Question: What is the best way to go about breaking up a large "monolithic" class into smaller ones?
I have designed a simple chat system that has 'User' objects and 'Channel' objects, where a user can be in and talk in a number of channels.
Here is a diagram of my design:

The primary issue I have with this design is that the 'ChatManager' class is a bit monolithic, i.e. it does too many things. In a previous incarnation it also handled channel membership, which has now been separated out in to 'ChannelMembershipManager'.
What is the best way to go about "simplifying" my 'ChatManager' class? Are there any other problems with my design I am not seeing?
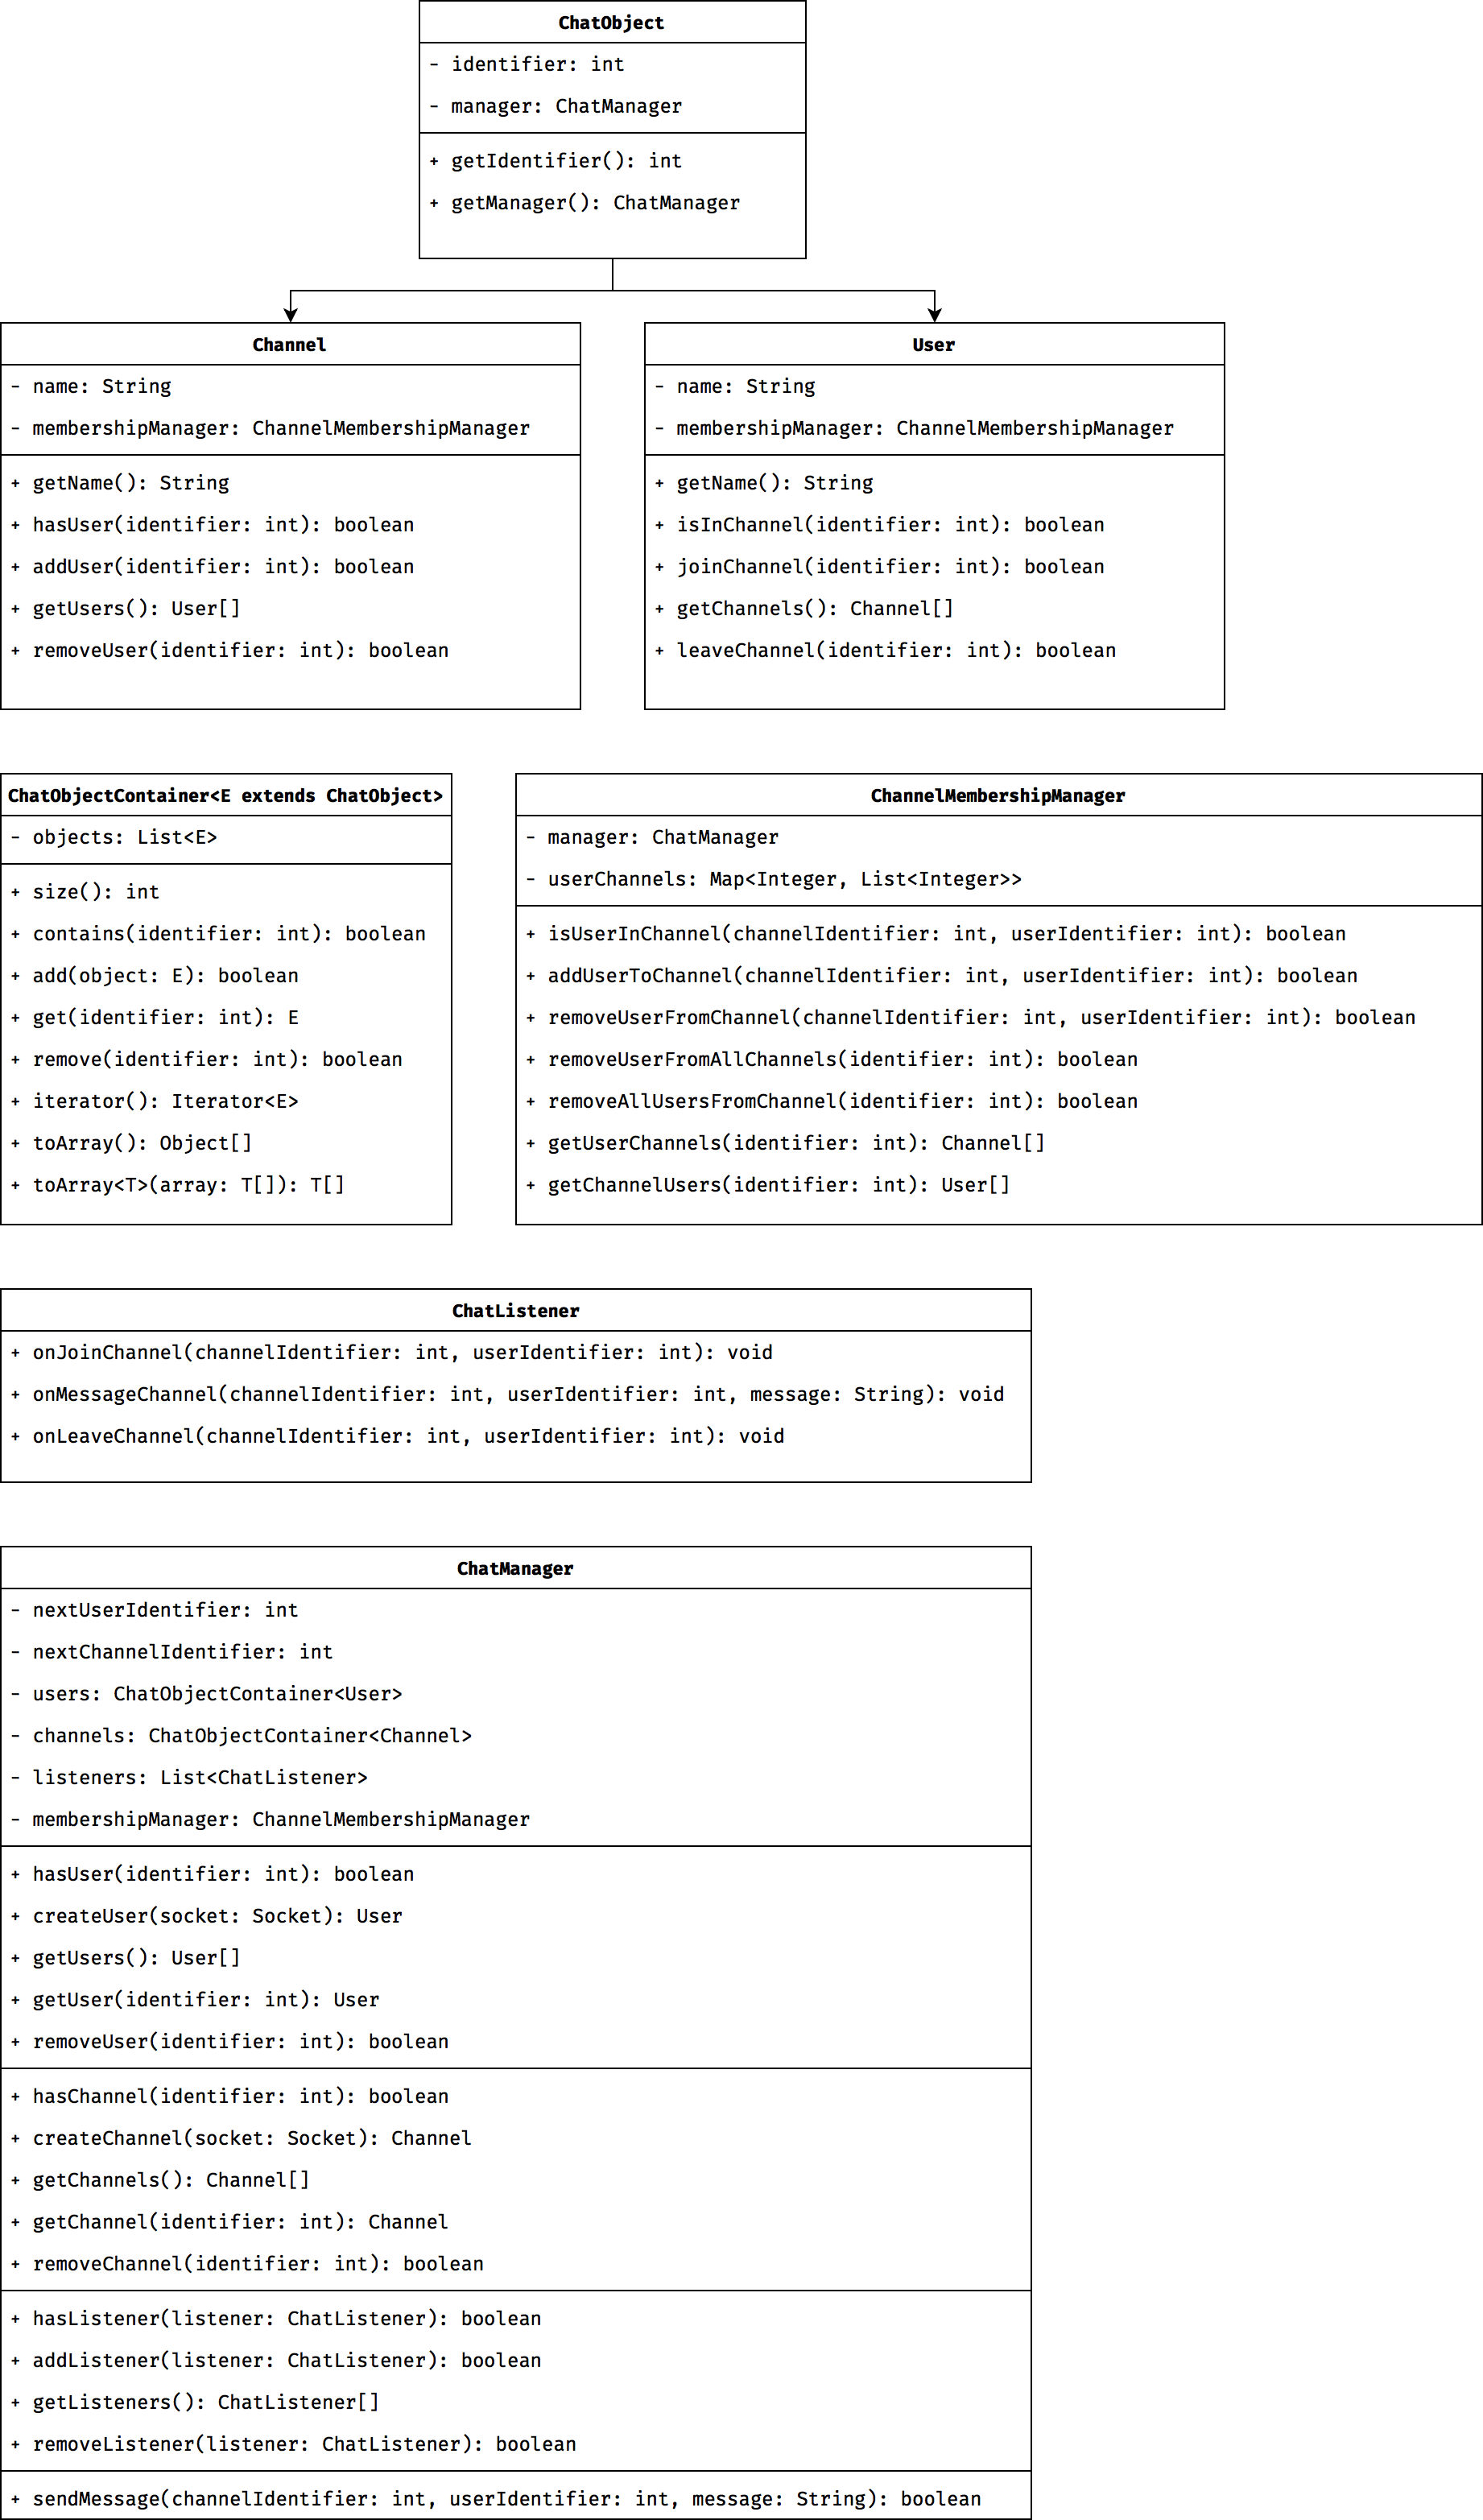
Answer: The best way to break up that monolithic manager is to assign responsibilities to the classes, according to OO tenets. Here are some suggestions that immediately come to mind. Don't expect perfection, this is just off the top of my head.
I see no need for a "Manager" class, although I see a need to track all the instances of the 'Channel' class and all the instances of the 'User' class. this could be done with class statics within each class. (These indexes could be modeled in UML using , which work kind of like hash maps. The 'Channels' and 'Users' really don't even need numbers! Those numbers are merely one of many ways to code this.
Each instance of the 'User' class can use a command channel to communicate with a person. When a person asks the instance of the 'User' class to join a channel, it can create an instance of a 'Private Channel' that manages a per-channel socket that is private to one person, then ask an instance of the requested 'Channel' for permission to accept it. That 'Private Channel' could have methods to 'poll()', 'read()' and 'write()'.
An instance of a 'Channel' class chould be responsible for announcing things when a 'User' joins or leaves. Each instance of a 'Channel' class should be responsible for polling the connected 'Private Channel' instances, reading messages / commands, and taking action, such as repeating a message out to all the other 'Private Channels'.
This is just off the top of my head. If I took some time to think about it, I might see some potential problems or optimizations I could make, but hopefully this gives you some ideas for how to split up a "manager" monolith according to OO tenets.